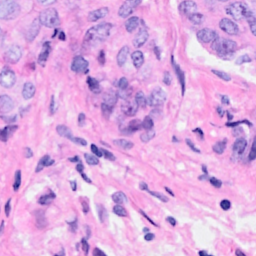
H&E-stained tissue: Breast